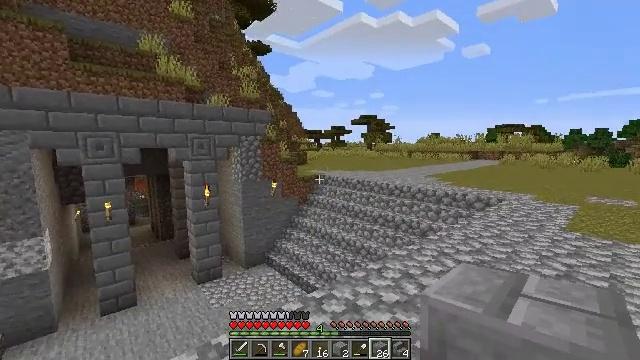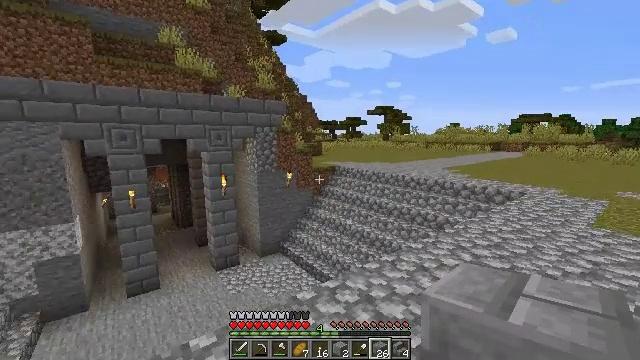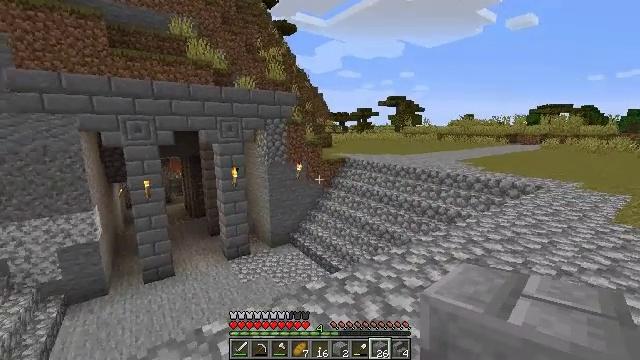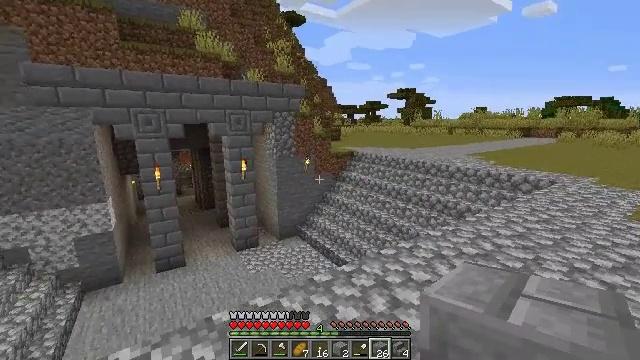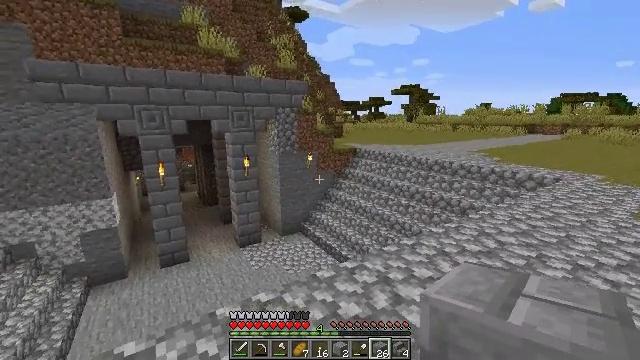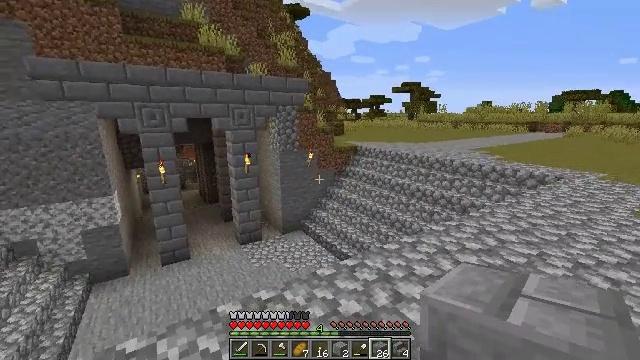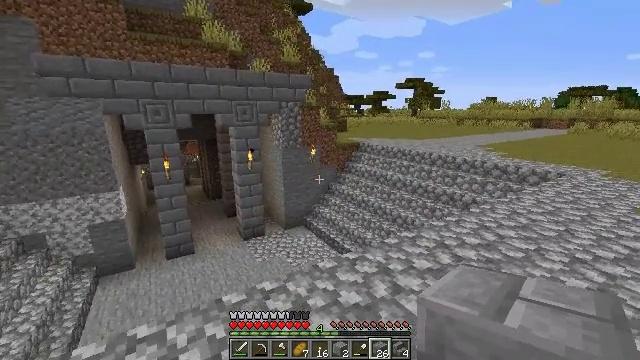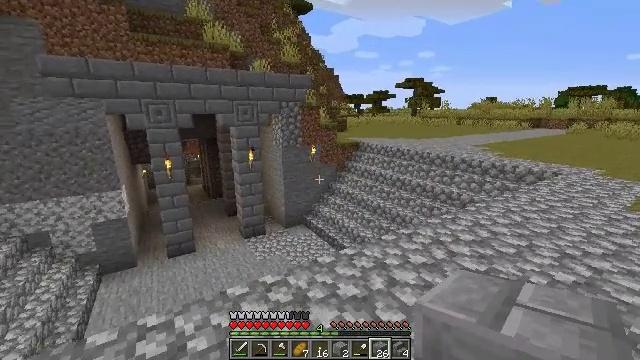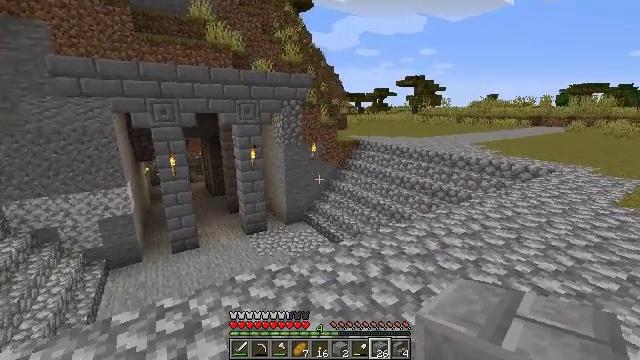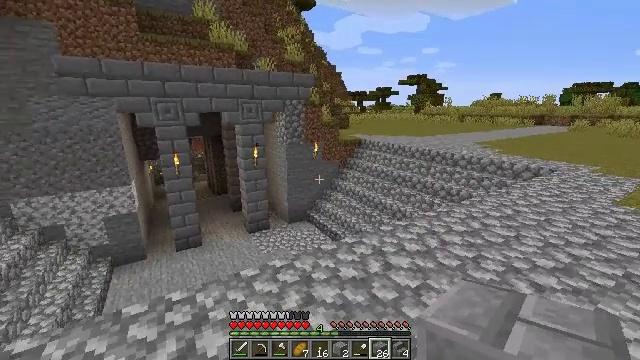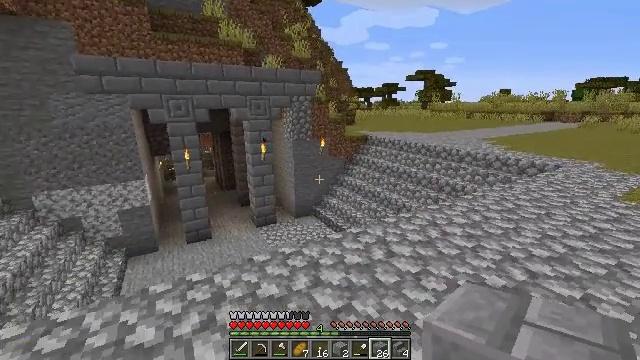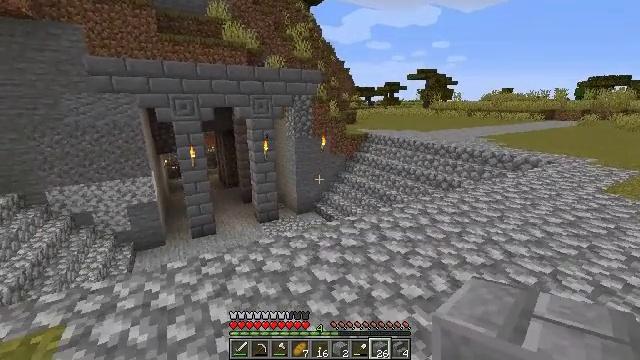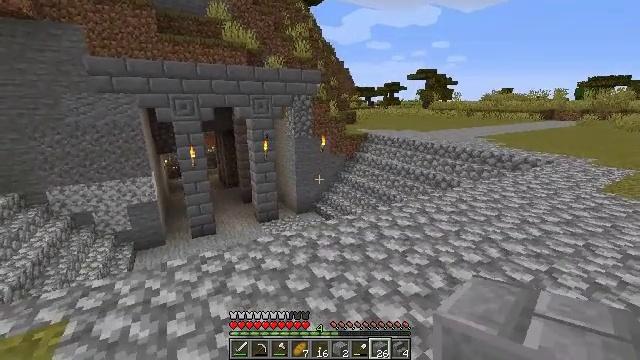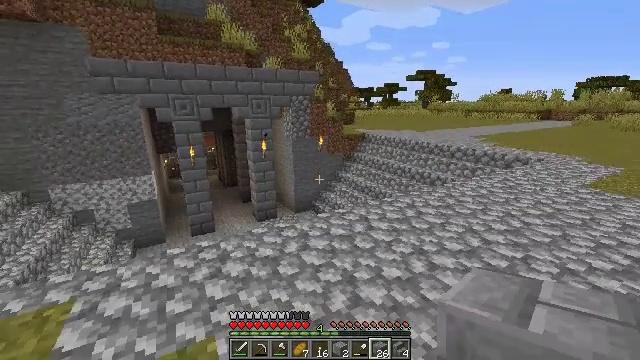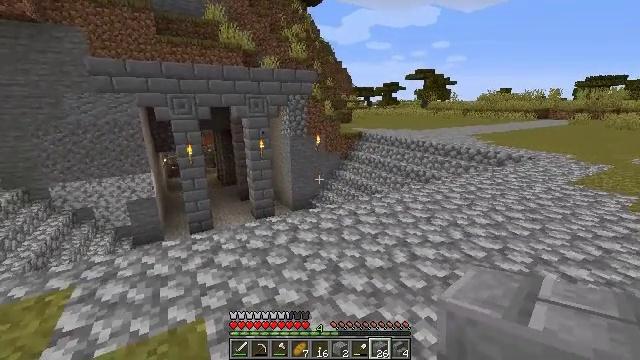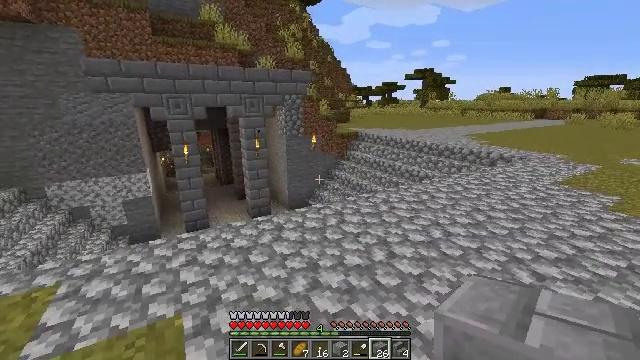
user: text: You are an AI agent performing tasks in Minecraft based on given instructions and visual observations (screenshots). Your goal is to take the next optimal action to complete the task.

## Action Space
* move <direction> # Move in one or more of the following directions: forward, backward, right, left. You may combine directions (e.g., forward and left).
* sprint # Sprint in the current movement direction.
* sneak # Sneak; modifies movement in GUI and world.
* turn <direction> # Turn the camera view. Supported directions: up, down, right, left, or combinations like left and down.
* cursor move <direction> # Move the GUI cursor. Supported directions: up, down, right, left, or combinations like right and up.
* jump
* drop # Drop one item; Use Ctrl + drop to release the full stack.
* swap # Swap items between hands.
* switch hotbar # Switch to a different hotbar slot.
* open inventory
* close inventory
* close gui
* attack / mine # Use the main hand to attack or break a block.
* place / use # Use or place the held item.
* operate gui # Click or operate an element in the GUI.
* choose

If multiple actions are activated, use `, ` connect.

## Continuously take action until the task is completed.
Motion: motion action
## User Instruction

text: Create polished granite using the crafting table.
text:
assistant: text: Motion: turn left and down
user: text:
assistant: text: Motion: turn left and down
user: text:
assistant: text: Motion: turn left and down
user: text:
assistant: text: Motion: no_op
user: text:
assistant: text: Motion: no_op
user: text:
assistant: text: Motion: move back
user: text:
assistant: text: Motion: move back
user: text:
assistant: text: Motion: move back
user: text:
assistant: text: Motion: move back
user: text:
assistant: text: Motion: move back, turn left
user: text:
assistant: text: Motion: move back and move right
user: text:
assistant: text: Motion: move back and move right
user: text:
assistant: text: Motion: move back and move right
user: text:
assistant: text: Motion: move right
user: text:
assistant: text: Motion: move right
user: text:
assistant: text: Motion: move right
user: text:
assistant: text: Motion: move right
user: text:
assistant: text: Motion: move right
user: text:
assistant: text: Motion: move right
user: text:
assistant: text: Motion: move right
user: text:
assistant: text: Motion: move right
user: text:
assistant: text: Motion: move right
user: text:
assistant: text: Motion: move forward and move right
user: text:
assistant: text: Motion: move forward and move right
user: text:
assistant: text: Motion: move forward and move right
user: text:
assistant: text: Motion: move forward and move right
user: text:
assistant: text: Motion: move forward and move right
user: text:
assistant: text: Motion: move forward and move right
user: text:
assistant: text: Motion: move forward and move right
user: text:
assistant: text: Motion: move forward and move right